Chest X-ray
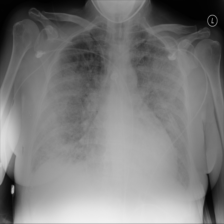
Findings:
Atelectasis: negative
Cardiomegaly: negative
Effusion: positive
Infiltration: positive
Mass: negative
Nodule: negative
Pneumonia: negative
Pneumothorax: negative
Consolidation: positive
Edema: negative
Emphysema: negative
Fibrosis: negative
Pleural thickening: negative
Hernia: negative